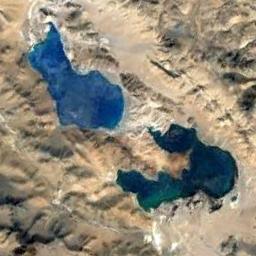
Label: lake